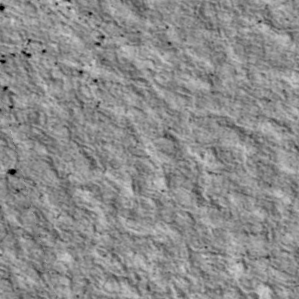
Label: non_frost